Question:
I just dived in to Xamarin Forms and using Azure.
I am able to successfully call the row from the database but it's displaying something into the ListView instead of what I want it to display.
<URL>
My codes:
'''
private async void generateList()
{
var clientUsers = await App.MobileService.GetTable<iSoftTicket.Model.TblUser>().Where(u => u.uc_category == "Client").ToListAsync();
lvClient.ItemsSource = clientUsers;
}
'''
I want it to display the column with Gulfden on it. Any help is appreciated.
Thanks.
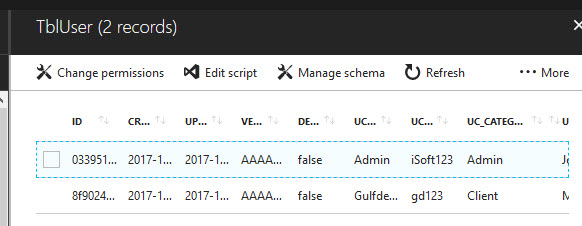
Answer: You should create your ListView's ItemTemplate(e.g. ViewCell) and then add some label to display your data like:
'''
<ListView x:Name="MyListView">
<ListView.ItemTemplate>
<DataTemplate>
<ViewCell>
<StackLayout Orientation="Horizontal">
<Label Text="{Binding Admin}"/>
<Label Text="{Binding Tickets}"/>
<Label Text="{Binding Clients}"/>
</StackLayout>
</ViewCell>
</DataTemplate>
</ListView.ItemTemplate>
</ListView>
'''
I notice that you have set your listview's ItemSource, please make sure your model's property names is Corresponding to the Binding name in the XAML, you can refer to my sample in code behind:
'''
ObservableCollection<MyModel> list = new ObservableCollection<MyModel>();
for (int i=0; i<10; i++)
{
list.Add(new MyModel { Admin = "admin" + i, Clients = "client", Tickets = "tickets" });
}
MyListView.ItemsSource = list;
public class MyModel
{
public string Admin { set; get; }
public string Tickets { get; set; }
public string Clients { get; set; }
}
'''